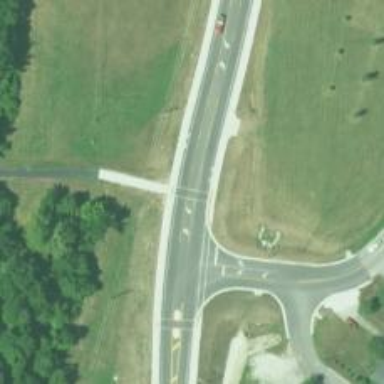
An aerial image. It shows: Marked crossing on the road.